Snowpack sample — Loveland Pass, Silver Plume, Colorado, USA (1/12/25, 11:40 AM MST)
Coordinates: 39.66, -105.88
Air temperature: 7 °F
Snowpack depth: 140 cm
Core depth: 10 cm
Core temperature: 41 °F
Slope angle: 11°, slope face: 30°
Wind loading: high
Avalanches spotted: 2
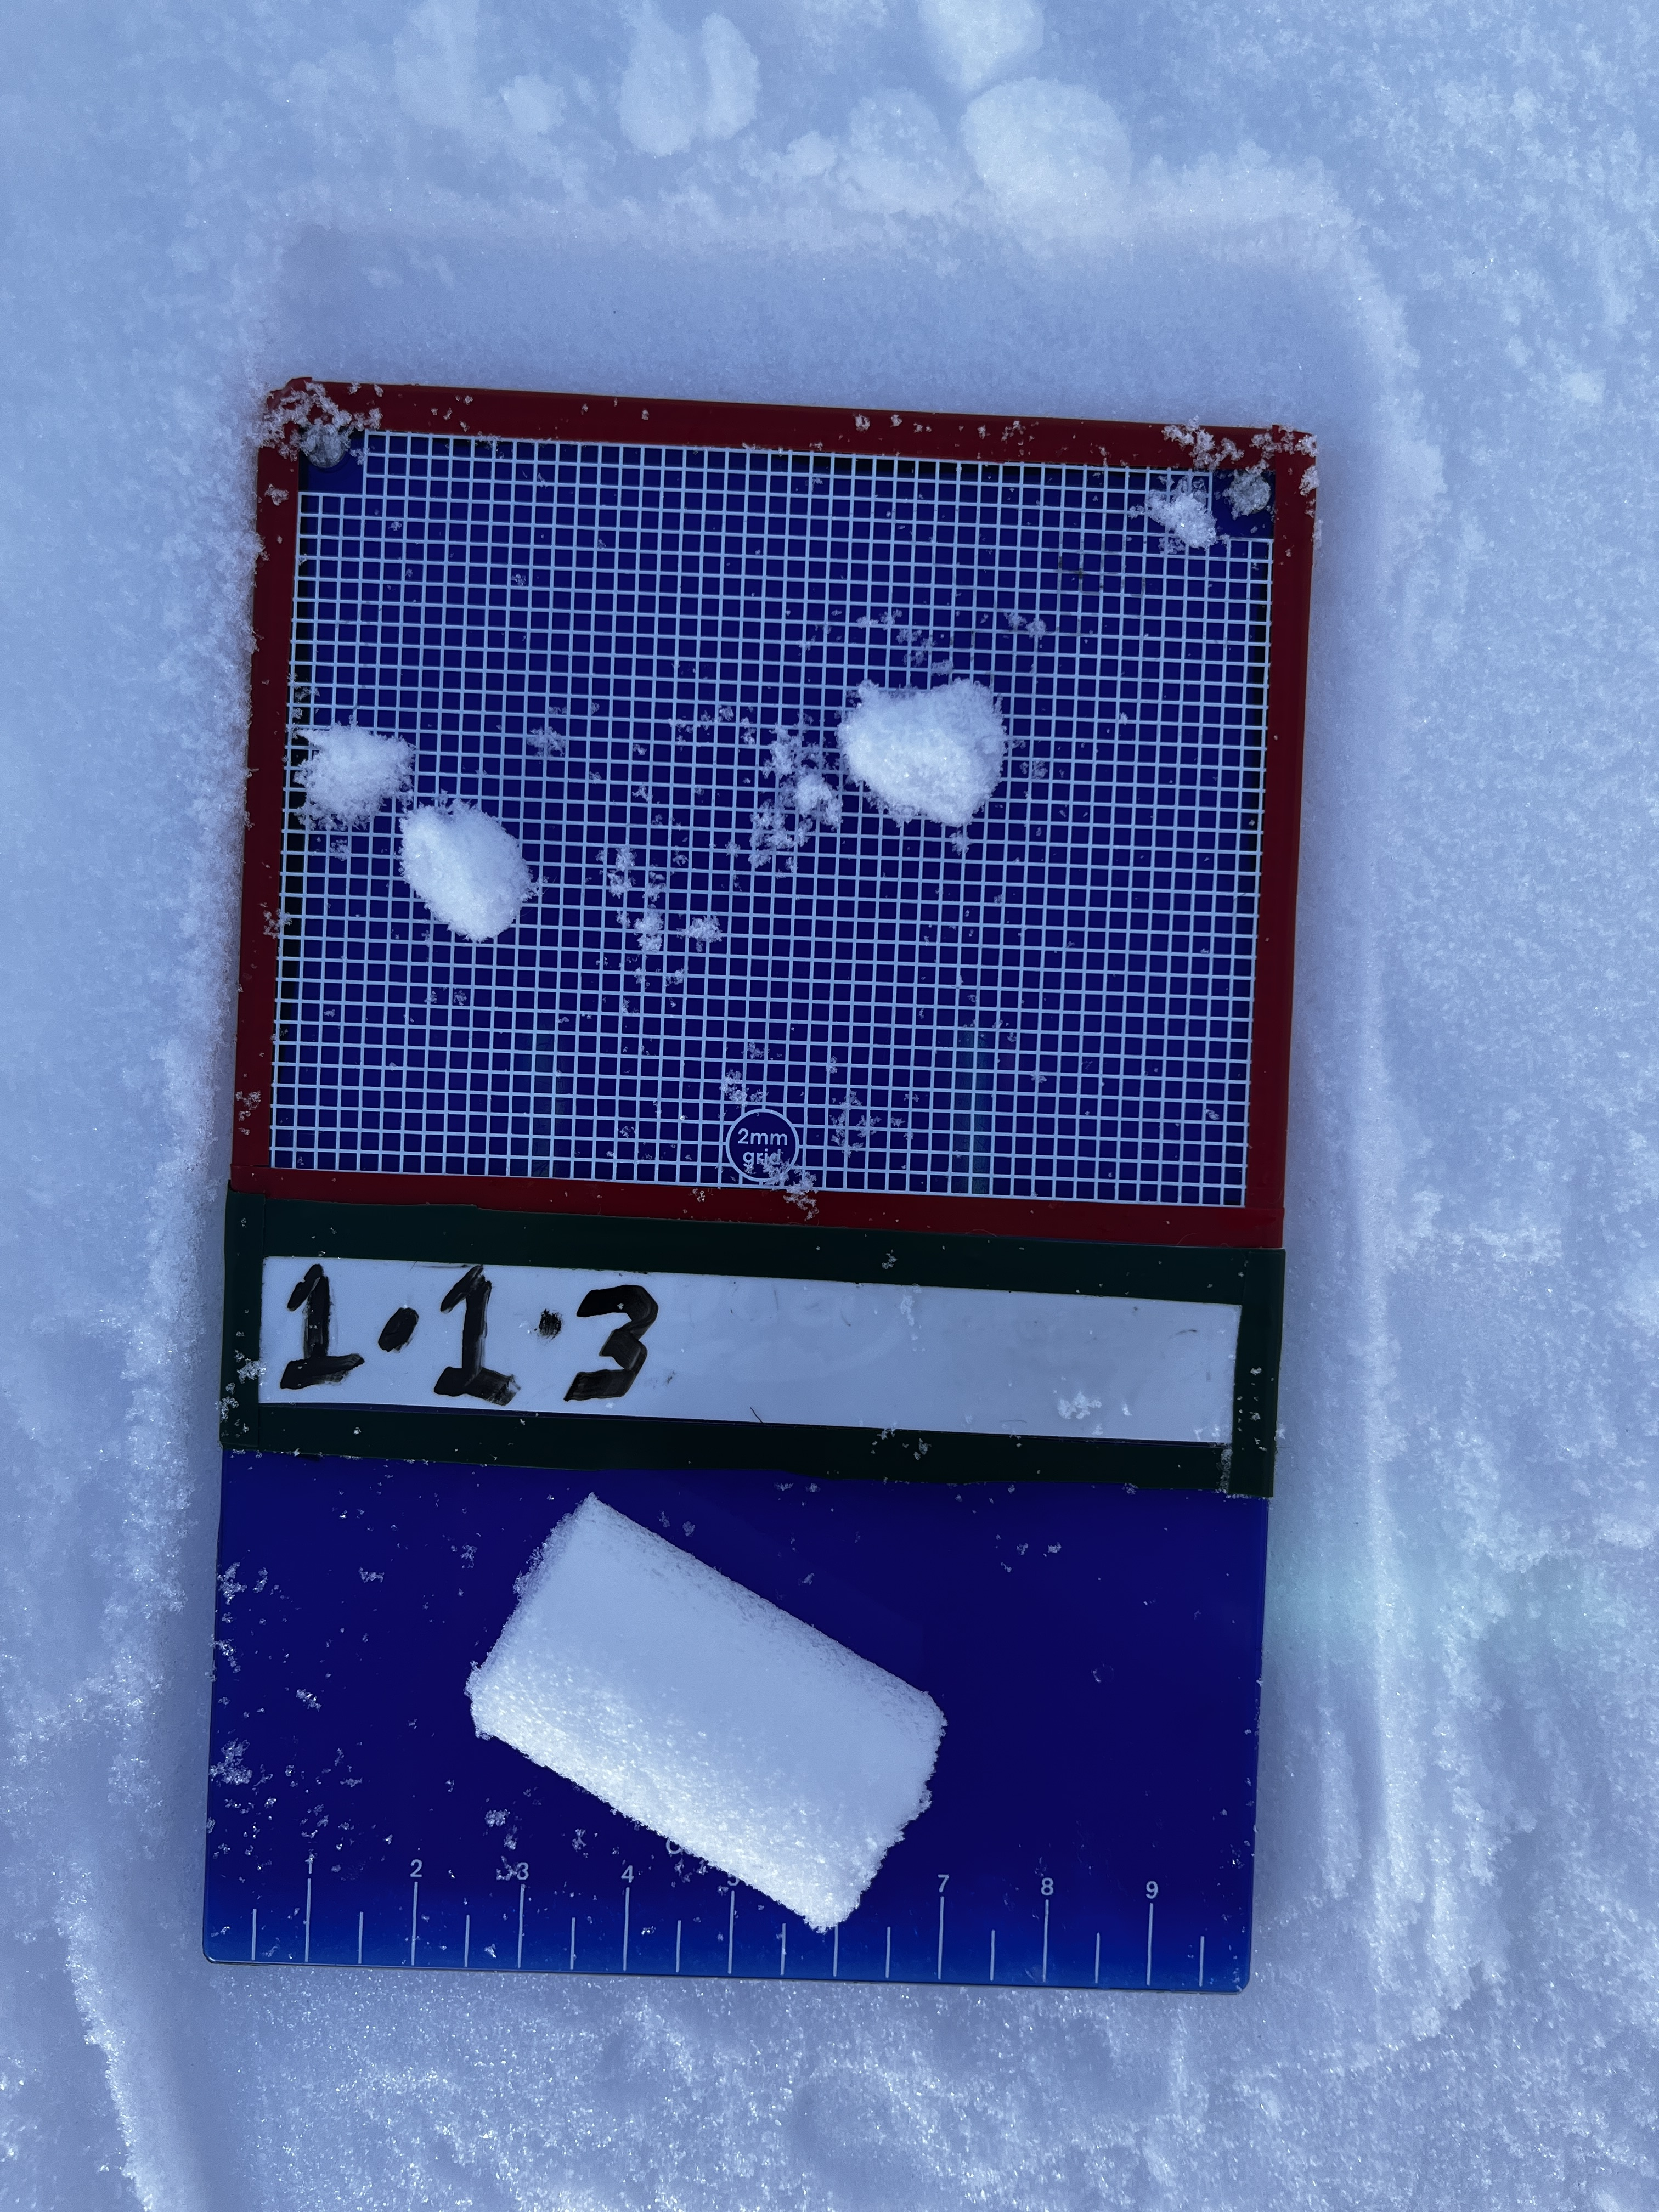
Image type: crystal_card
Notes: Pilot using slightly modified coring method that took too large segment for snow profile picturing, advised not to use in higher level models. Two avalanche on south face nearby, partially cloudy with light snow in the last 24 hours. Lots of wind loading on eastern features.